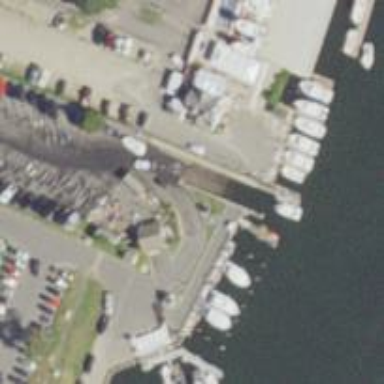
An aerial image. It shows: Slipway on leisure land.